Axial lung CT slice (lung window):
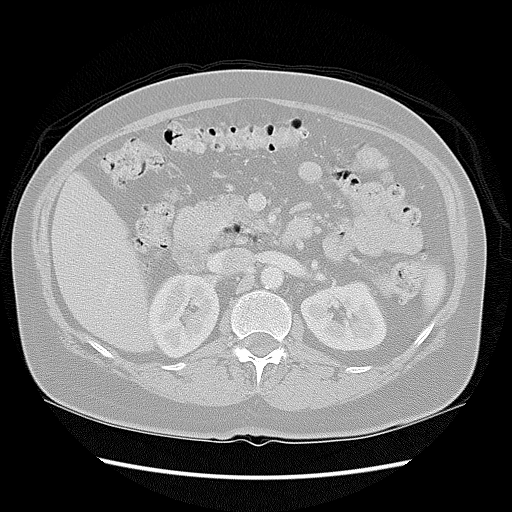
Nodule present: no